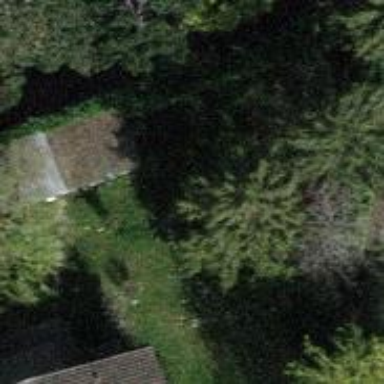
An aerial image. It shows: Evergreen needle-leaved tree.